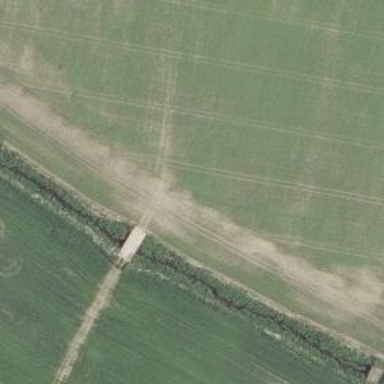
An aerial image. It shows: Track road with bridge.